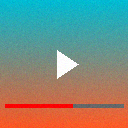
Screen state: on